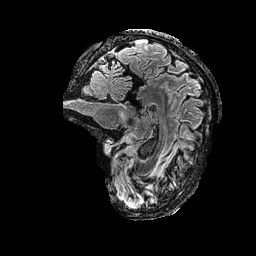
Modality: FLAIR
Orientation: sagittal
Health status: ill
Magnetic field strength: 3 T